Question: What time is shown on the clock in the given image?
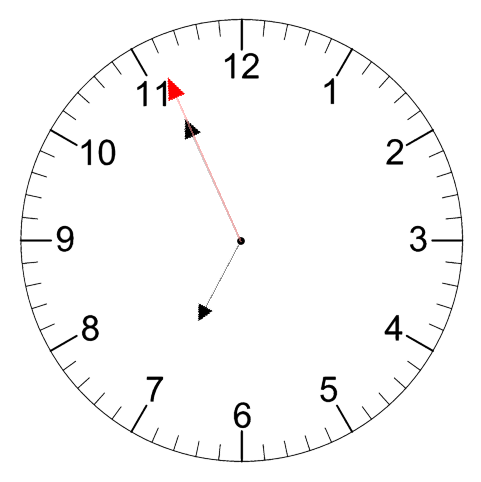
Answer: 06:55:56